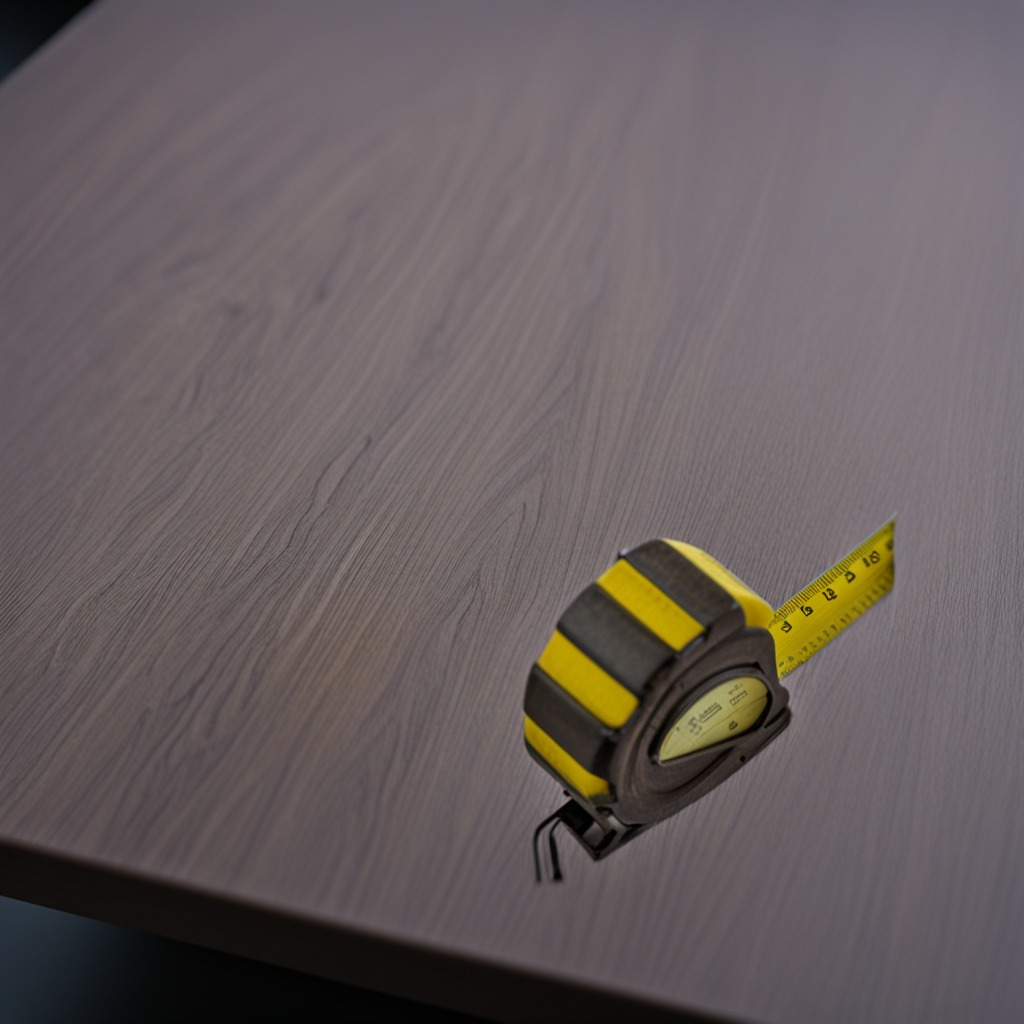
A measuring tape lies on the old table with faint burn marks in a small garage at twilight.